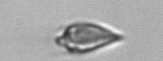
Label: Oxytoxum